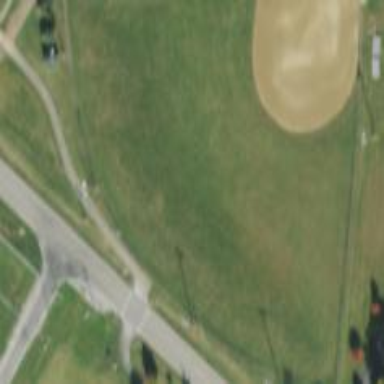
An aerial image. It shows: Grass pitch designated for baseball.